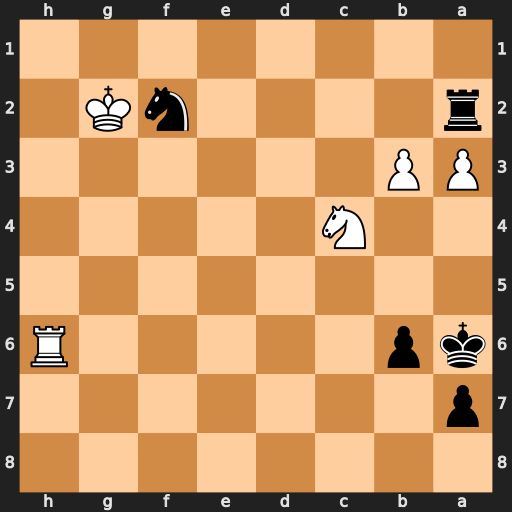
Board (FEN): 8/p7/kp5R/8/2N5/PP6/r4nK1/8
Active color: b
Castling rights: -
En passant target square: -
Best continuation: Ng4+ Kf3 Nxh6